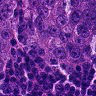
Metastatic tissue present: yes